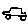
Label: car